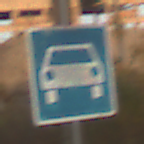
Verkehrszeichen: Kraftfahrstrasse
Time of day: SunriseSunset
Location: Roofed (Suburban)
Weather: Clear
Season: NotSpecified
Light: Natural